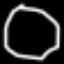
Label: octagon